Field crop: maize
Growth stage: 2
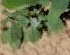
Species: chenopodium